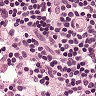
Metastatic tissue present: no